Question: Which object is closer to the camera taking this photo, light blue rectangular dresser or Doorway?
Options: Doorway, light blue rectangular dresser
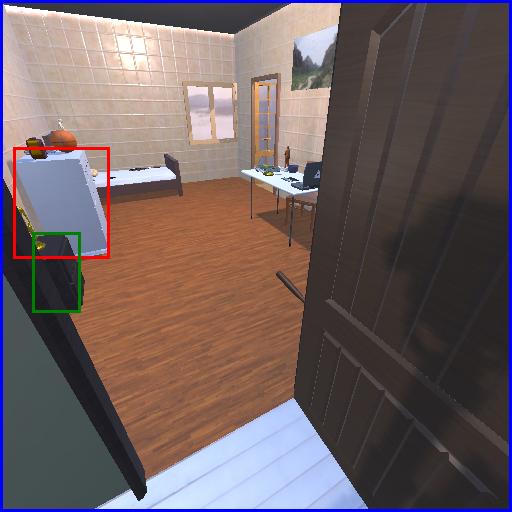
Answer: Doorway